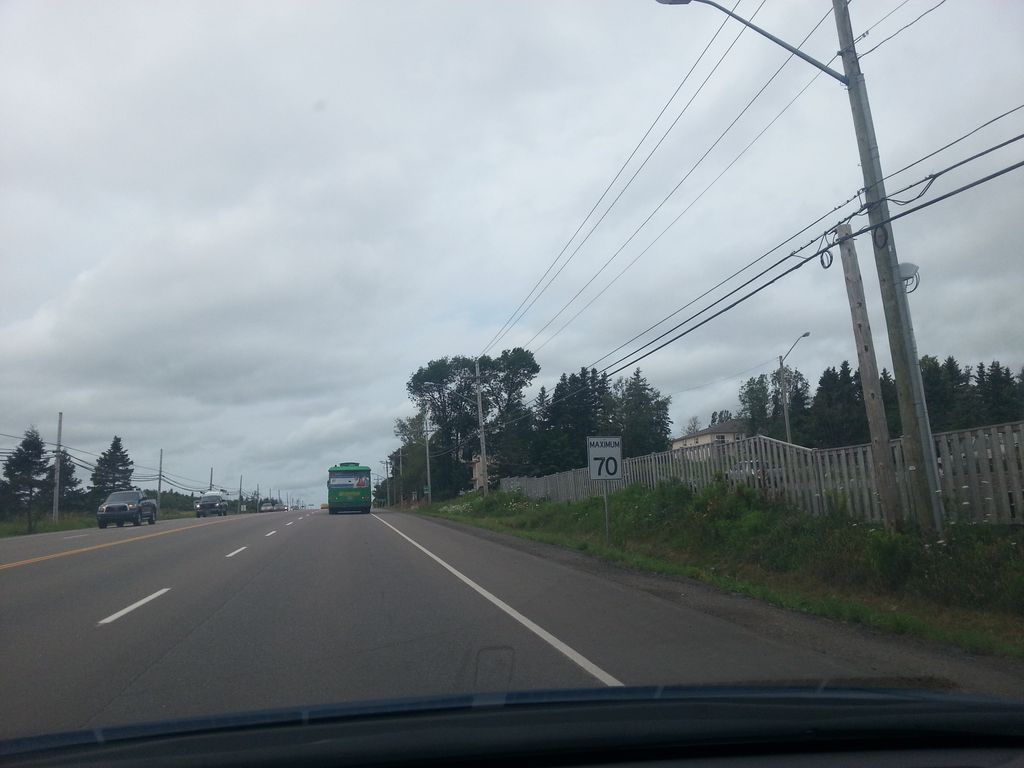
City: charlottetown